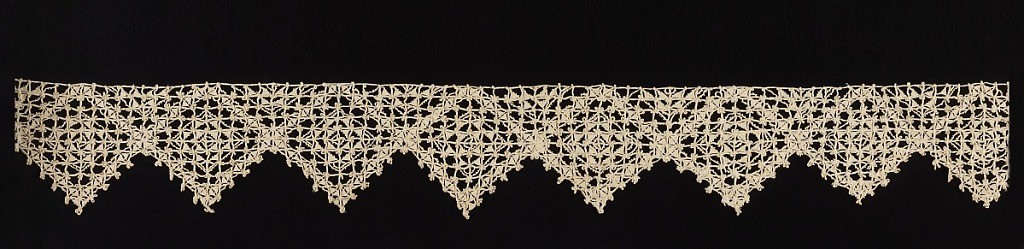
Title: Band
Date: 1550–1600
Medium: linen Technique: grid of withdrawn element work with needle lace (reticella style)
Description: Reticella border with design of crossing diagonal lines forming lozenge shapes on ground of small squares.